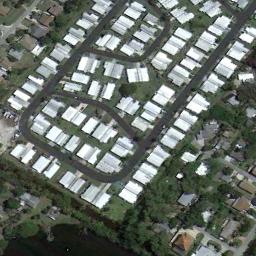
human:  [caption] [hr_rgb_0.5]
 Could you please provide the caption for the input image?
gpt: The mobile home park is on the grass next to some trees .

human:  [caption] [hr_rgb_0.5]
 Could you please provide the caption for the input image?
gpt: The mobile home park has lots of neatly arranged white mobile homes on the grass and some roads go through the mobile home park .

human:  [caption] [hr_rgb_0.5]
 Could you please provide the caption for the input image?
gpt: There are many trees and buildings around the mobile home park .

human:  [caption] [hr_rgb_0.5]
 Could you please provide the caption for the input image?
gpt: There are moving homes in this rectangular area .

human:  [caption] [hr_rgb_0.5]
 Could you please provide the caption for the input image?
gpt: There are many white buildings arranged neatly on the mobile home park .